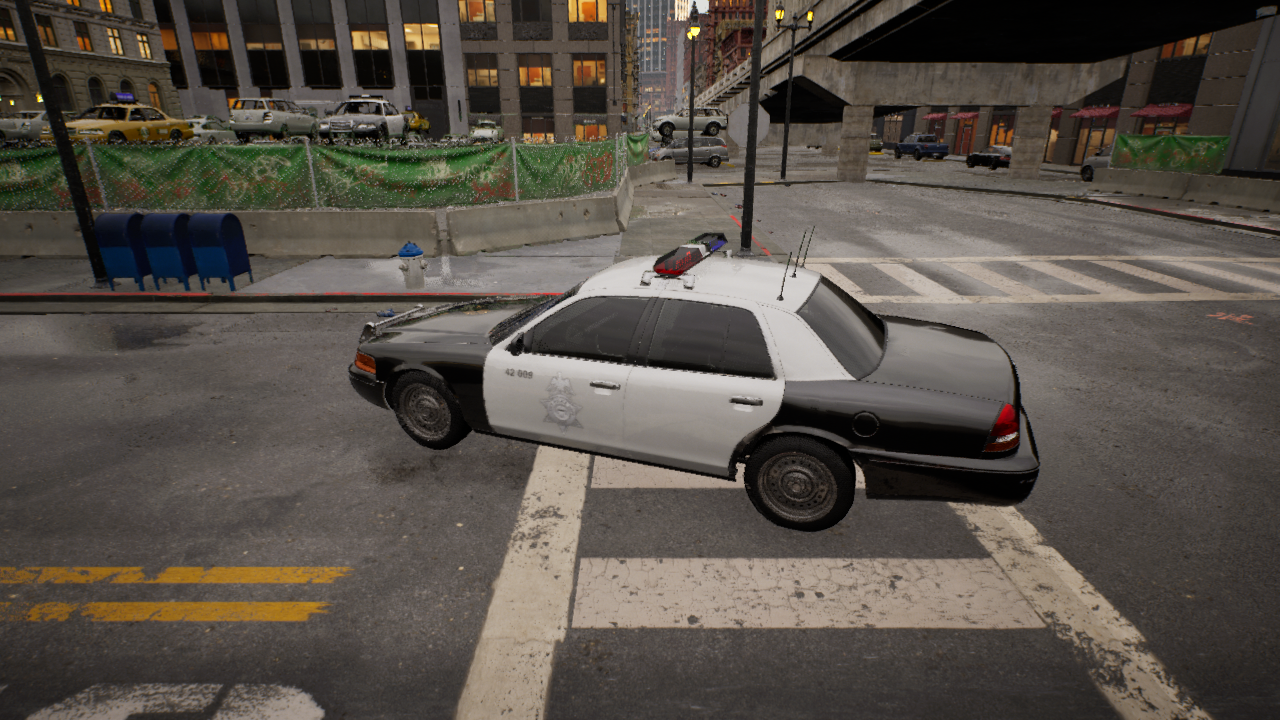
Venue: intersection
Lighting: golden hour
Vehicle rig: sedan